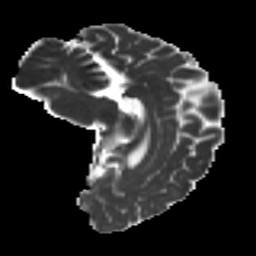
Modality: MD
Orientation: sagittal
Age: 22
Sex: male
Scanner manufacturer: ge
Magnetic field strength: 3 T
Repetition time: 7.8 s
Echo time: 0.0606 s